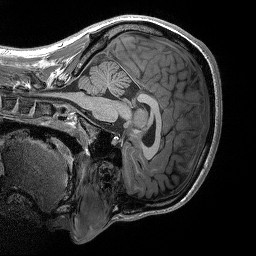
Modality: T1w
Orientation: sagittal
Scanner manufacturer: siemens
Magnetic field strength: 3 T
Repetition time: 2.3 s
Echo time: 0.00298 s